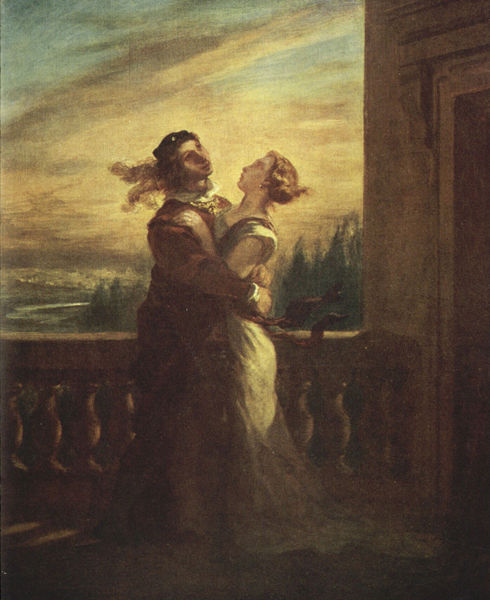
Titel: Romeo verabschiedet sich von Julia
Künstler: Eugène Delacroix
Institution: Privatbesitz
Schlagwörter: baum, berg, blau, dunkel, feder, gemälde, hand, himmel, mann, schatten, wasser, weiß, wolken, bäume, fluss, gelb, grün, landschaft, menschen, stadt, abend, braun, frau, frisur, haar, hell, hut, kleid, kleider, licht, marmor, ohr, ohrring, profil, terasse, tür, ausblick, blick, gebäude, haus, rot, schloss, tuch, wolke, beige, haube, malerei, schleife, tanz, blond, gesichter, hemd, hose, kappe, mütze, wand, arme, band, blicke, federn, gesicht, halten, kragen, rahmen, stein, ärmel, hände, öl, bach, dämmerung, einsamkeit, flusslauf, horizont, häuser, morgen, natur, sonnenaufgang, wind, brüstung, einsam, gewässer, pastos, sonne, gewand, haare, realismus, paar, tanzen, locken, wald, turm, helldunkel, zypressen, hellblau, aussicht, balkon, kopfbedeckung, terrasse, liebe, umarmung, genrebild, berge, gebirge, hellbraun, kette, mauer, sonnenuntergang, pilaster, romantik, tannen, architecture, balcony, blue, embrace, feathers, hands, hat, kiss, men, people, red, white, women, black, dark, dress, face, gold, gray, green, grey, hair, painting, portrait, room, wall, woman, yellow, verzierung, gown, two, türrahmen, brown, durchgang, geländer, perspective, railing, abendrot, freude, tor, umarmen, pärchen, eingang, burg, türme, balustrade, abschied, abendhimmel, streit, uniform, tanne, daumier, fries, villa, liebespaar, feather, wood, verliebt, romantisch, cloud, clouds, fighting, man, sky, struggle, tree, liebende, sturz, ohring, building, girl, house, landscape, orange, sea, water, young, distance, horizon, sun, tower, trees, stimmungsbild, baroque, boy, costume, eyes, prince, ribbon, ballustrade, himel, konsole, rokokko, chiaroscuro, evening, forest, light, river, dusk, entrance, night, porch, freundschaft, kitsch, bänder, gaze, texture, träumen, castle, color, shadow, cap, coat, embracing, romantic, romanticism, drama, couple, pair, horizonth, storm, door, scene, fence, town, drapery, happy, love, victorian, outside, abwehr, royal, arms, cape, delacroix, renaissance, balluster, gewände, pathos, terrace, baluster, art, schleierwolken, cloth, earring, earrings, parting, long, umschlungen, sunset, shading, pillar, rockoko, money, dawn, sunrise, träumerisch, ribbons, rococo, türsturz, doorway, pines, dance, dancing, hold, rokkokko, lovers, passion, goodbye, tann, hutfedern, woods, landschaftr, class, gren, liebeszene, freidenker, heterosexual, hug, julier, juliet, lust, paardarstellung, romance, romantikd, romeo, shakespeare, umarmuing, verona, woman pair, holding, wehendes haar, upper class, fuseli, en, emotion, pillars, sjy, auf balkon, tenebrism, surprise, gentry, hugging, lover, bluew, nab, long dress, rover, rokocko, graan, sträuben, rome und julia, fuk, embraze, balcon, terace, twosome, loving, hallow, gril, redwhite, baulstraid, ballastrade